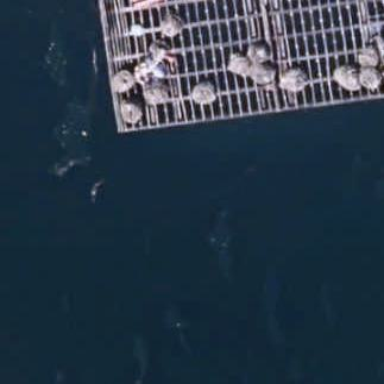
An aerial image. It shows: Image showing man-made mussel raft.